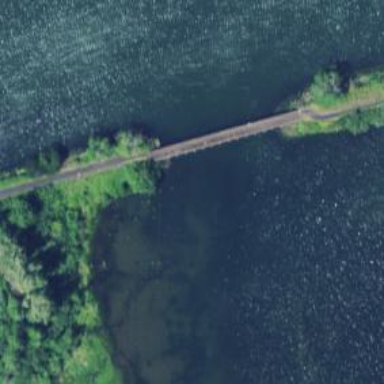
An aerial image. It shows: Disused railway bridge.